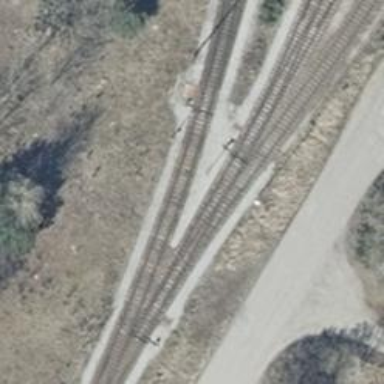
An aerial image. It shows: Railway switch.